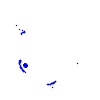
Particle: pion